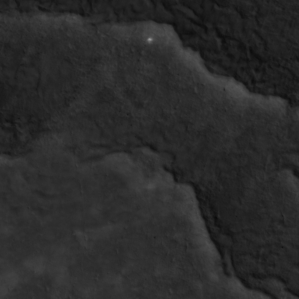
Label: non_frost